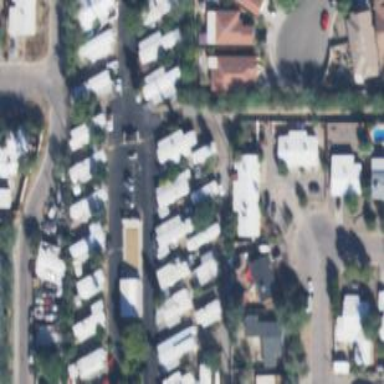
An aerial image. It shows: Residential area known as trailer park.